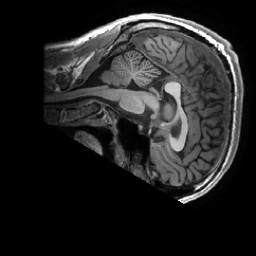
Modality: T1w
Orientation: sagittal
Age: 26
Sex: male
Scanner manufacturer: ge
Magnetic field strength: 3 T
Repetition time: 0.0073 s
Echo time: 0.003 s